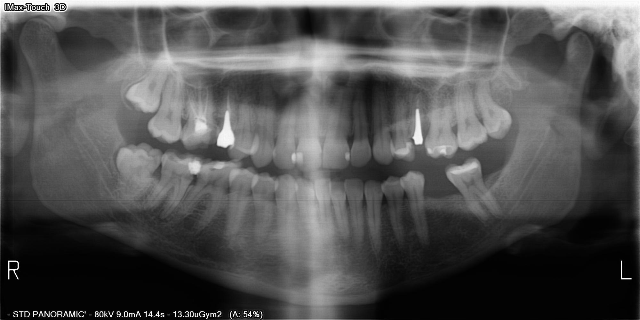
adult